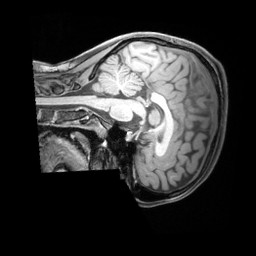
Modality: T1w
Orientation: sagittal
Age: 22
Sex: female
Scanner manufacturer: siemens
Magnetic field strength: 3 T
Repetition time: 1.97 s
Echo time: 0.00206 s